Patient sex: M
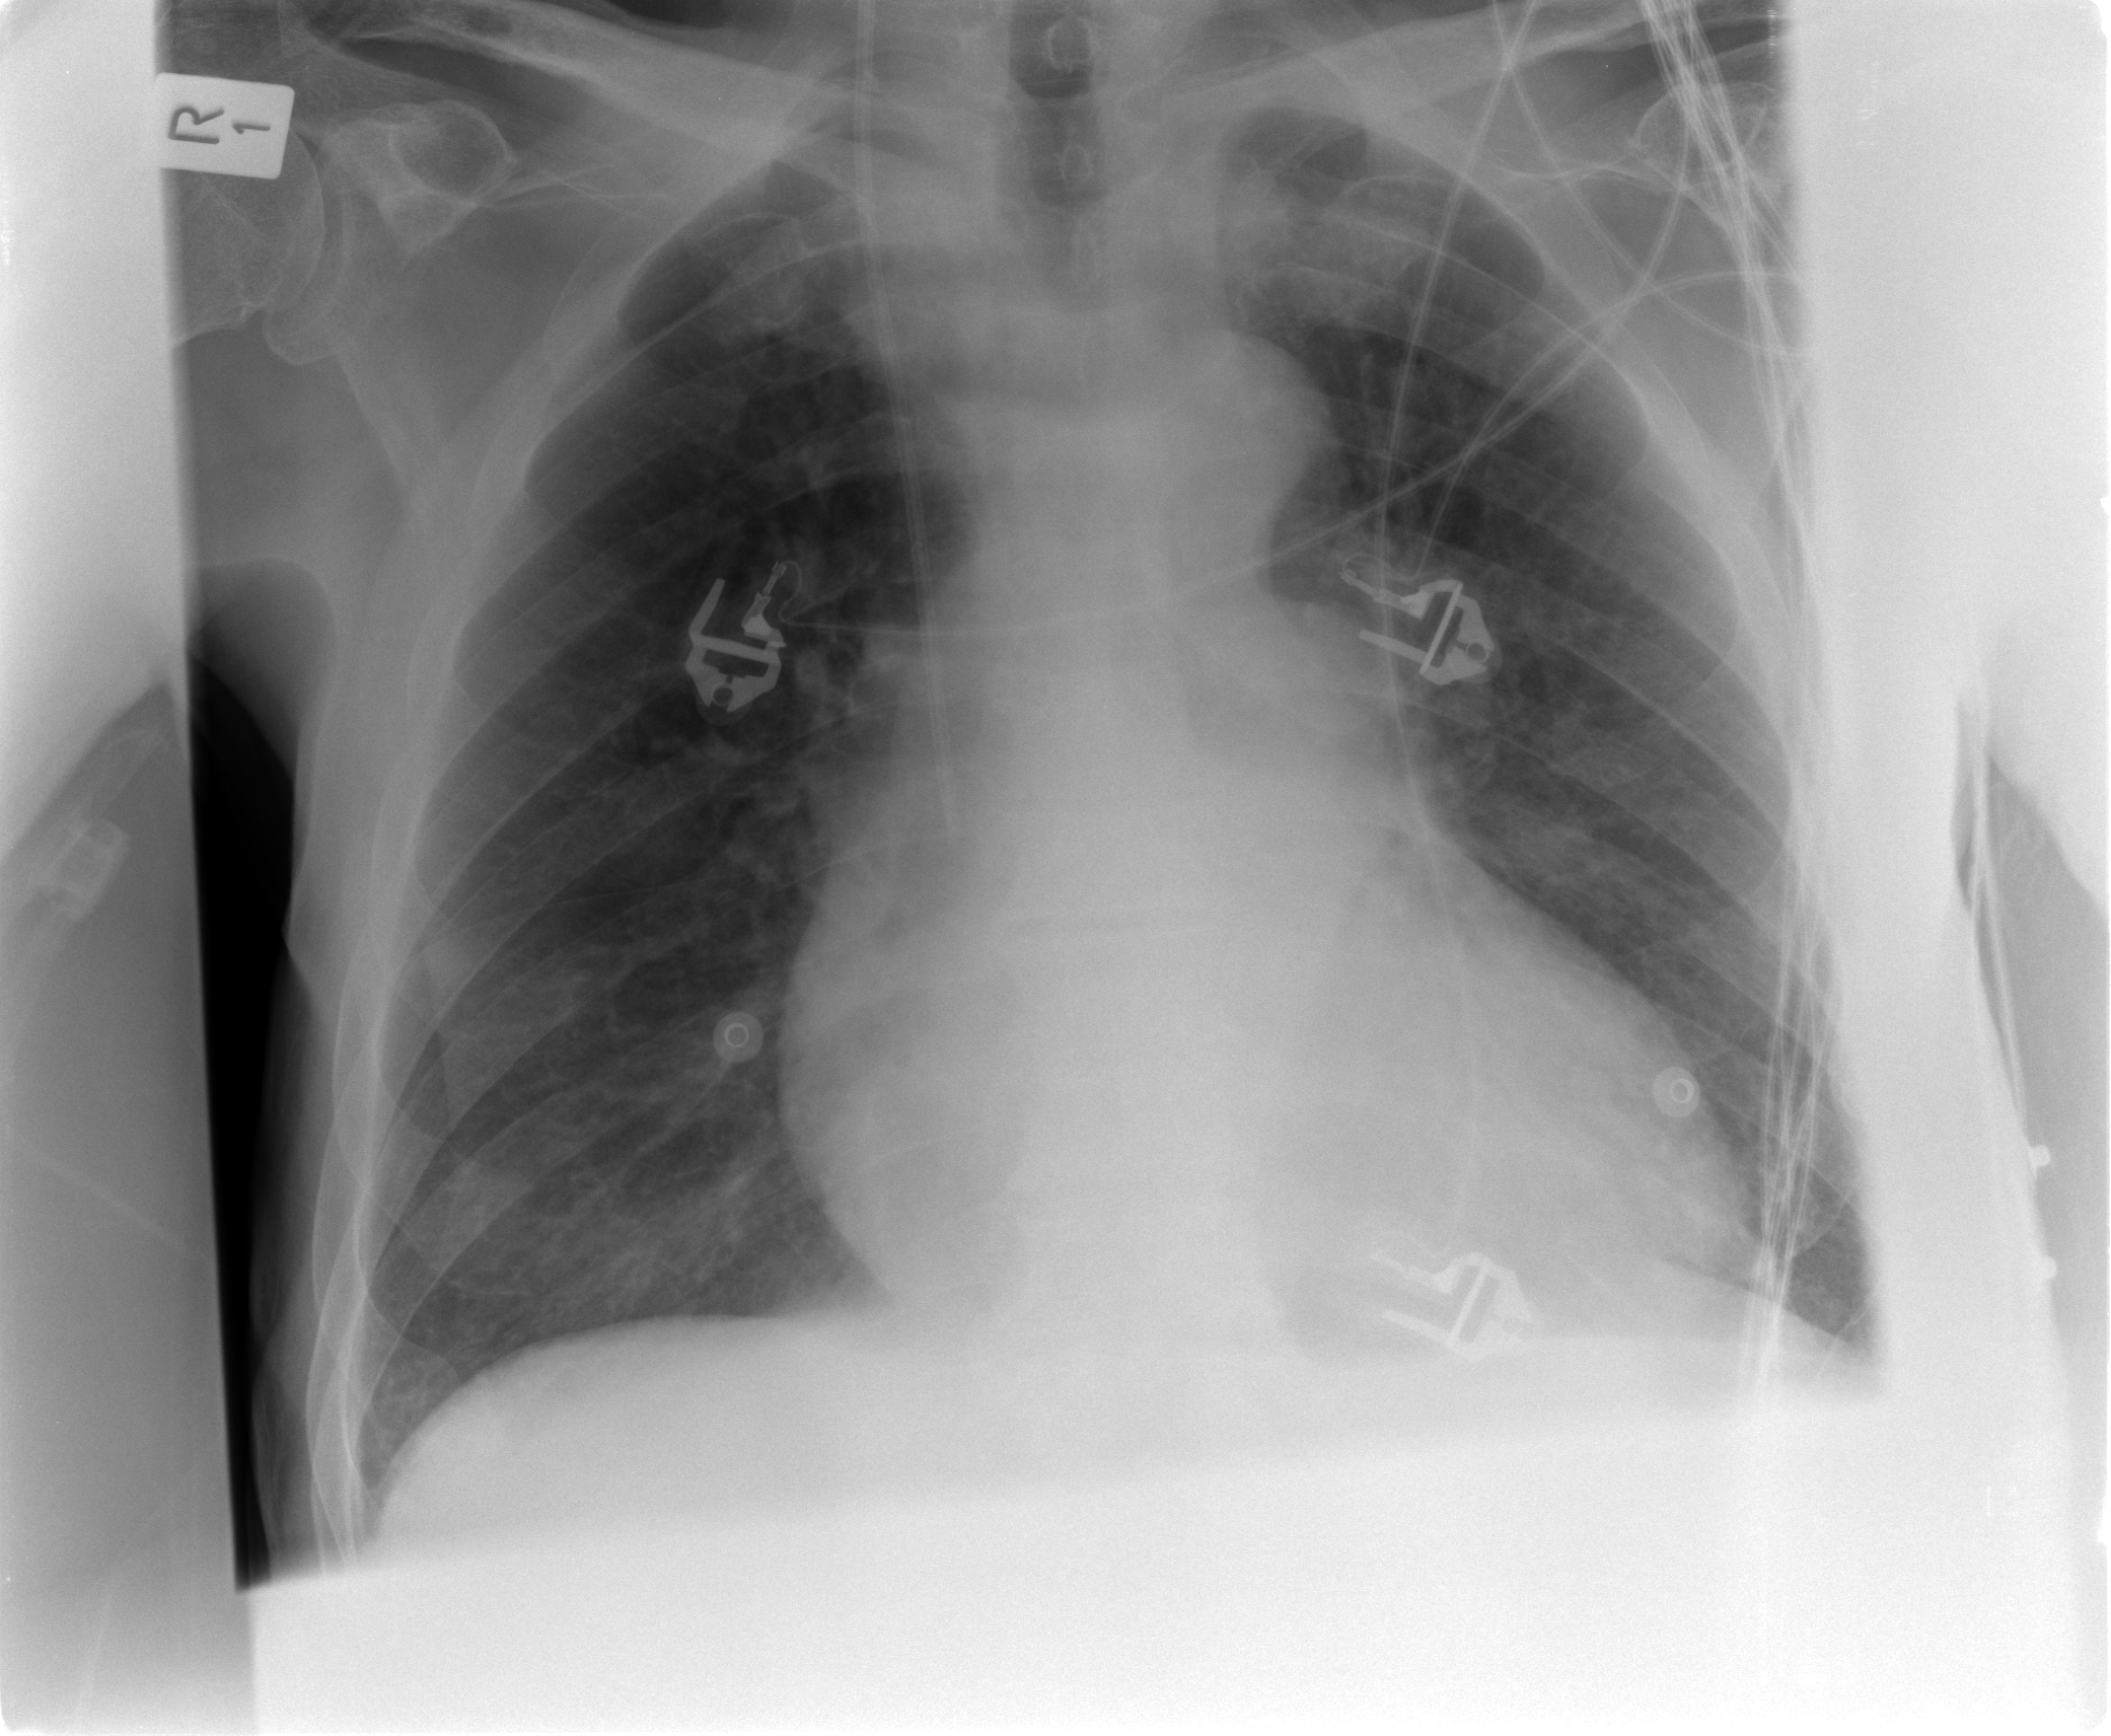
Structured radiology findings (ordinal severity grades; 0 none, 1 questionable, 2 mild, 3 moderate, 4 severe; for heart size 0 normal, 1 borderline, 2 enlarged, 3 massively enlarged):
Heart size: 2
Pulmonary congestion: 1
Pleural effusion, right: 0
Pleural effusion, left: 0
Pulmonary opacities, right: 0
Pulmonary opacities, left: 0
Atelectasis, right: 0
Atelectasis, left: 0